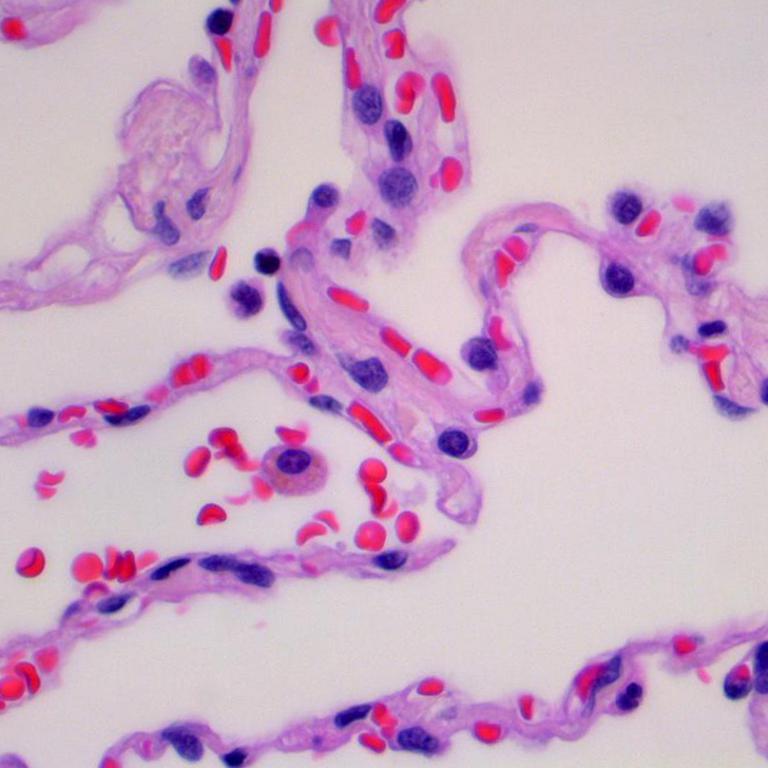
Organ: lung
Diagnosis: benign